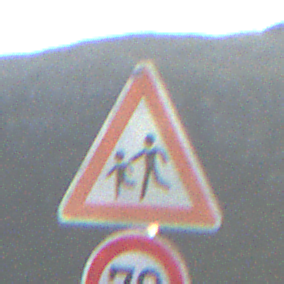
Verkehrszeichen: KinderRechts
Zusatzzeichen unten: Geschwindigkeit70
Umgebung: Outdoor, Nature
Tageszeit: SunriseSunset
Wetter: PartlyCloudy
Licht: Natural
Jahreszeit: Summer
Kontrast: HighContrast